Question: If you look here, you can see that if there's a scrollbar on the right, the sidebar on the left, which is supposed to fill the whole body creates a gap at the bottom.
'''
**CSS**
html, body {
height: 100%;
min-height: 100%;
}
.wrapper {
width: 960px;
margin: 0 auto;
position: relative;
}
.sidebar {
background: black;
width: 260px;
float: left;
height: auto !important;
}
.wrapper, .sidebar {
height: 100%;
min-height: 100%;
}
.content {
float: left;
margin-top: 15%;
width: 700px;
}
footer {
float: left;
padding: 15px 0;
width: 700px;
text-align: center;
}
**HTML**
<div class="wrapper">
<div class="sidebar">
<nav>
<ul>
<li><a href="#">Menu</a></li>
<li><a href="#">Menu</a></li>
<li><a href="#">Menu</a></li>
<li><a href="#">Menu</a></li>
<li><a href="#">Menu</a></li>
</ul>
</nav>
</div>
<div class="content">
<p>Lorem ipsum dolor sit amet, consectetur adipiscing elit. Praesent ac ligula congue felis accumsan scelerisque sed eu risus. Nulla sed leo velit. Sed at commodo orci. Nam vitae varius risus. Vestibulum facilisis tortor aliquam orci rutrum vestibulum. Cras tincidunt pretium mauris non tristique. Vestibulum et justo tortor, at facilisis erat.</p>
<footer>
<p>FOOTER</p>
</footer>
</div>
</div>
'''
<URL>
And a screenshot of what happens

I'd like the black to continue down the page to the bottom of the content.
I've realised that the 100% height does still work, but it seems to fill the window and not keep going to fill the content.
I could use the faux columns technique but ideally I'd like to resolve this in css and I'm open to using jquery too.
Cheers
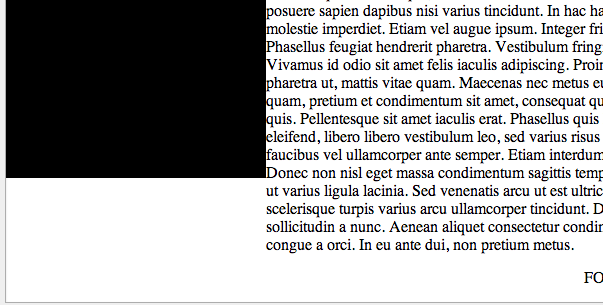
Answer: The solution ive found is using jquery
'''
var contentHeight = $(".content").outerHeight();
$(document).ready(function() {
$(".sidebar").css('min-height', contentHeight);
});
'''
It uses a variable to get the height of the content, and then applies this value to the sidebar as a min-height, so that if someone has a small viewport or the content is extremely long it will apply the min-height of the content.